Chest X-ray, PA view. Patient: 32 years old, sex F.
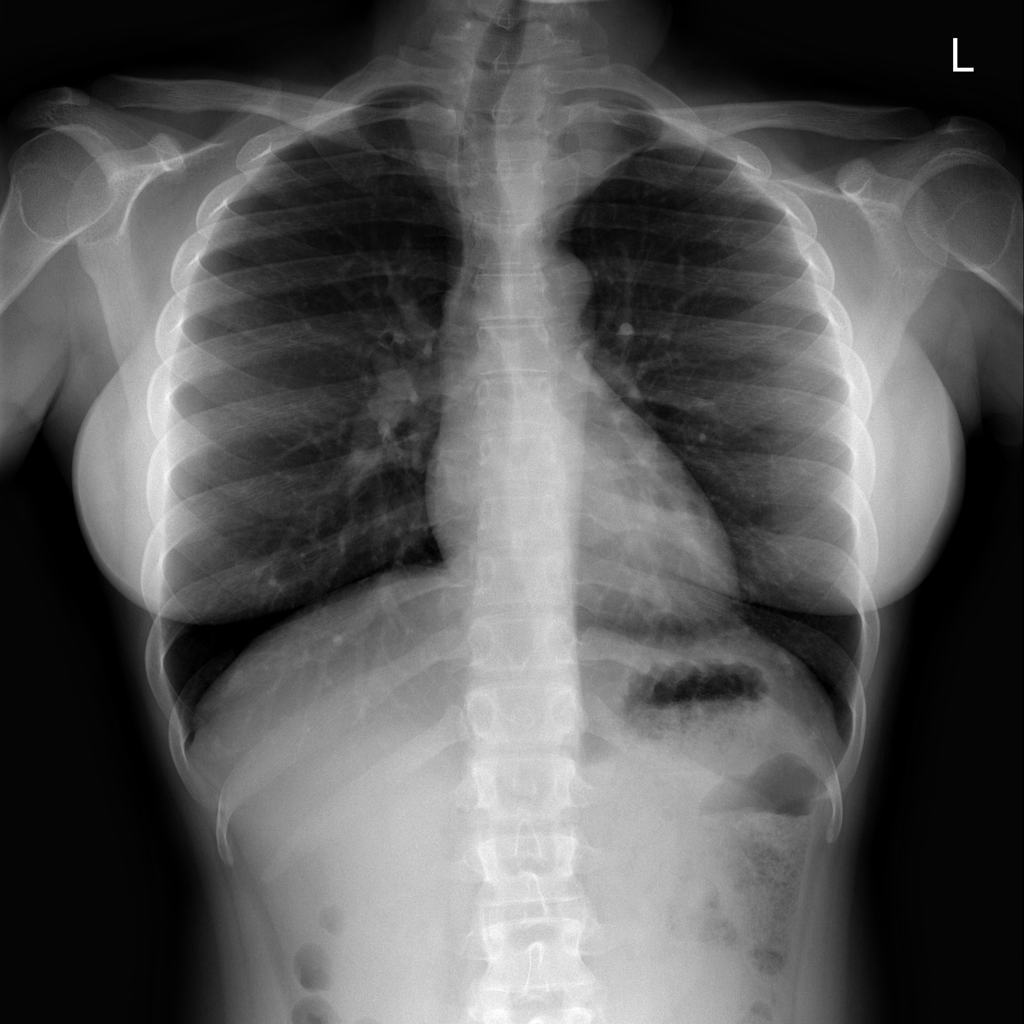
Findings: No Finding